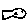
Label: fish